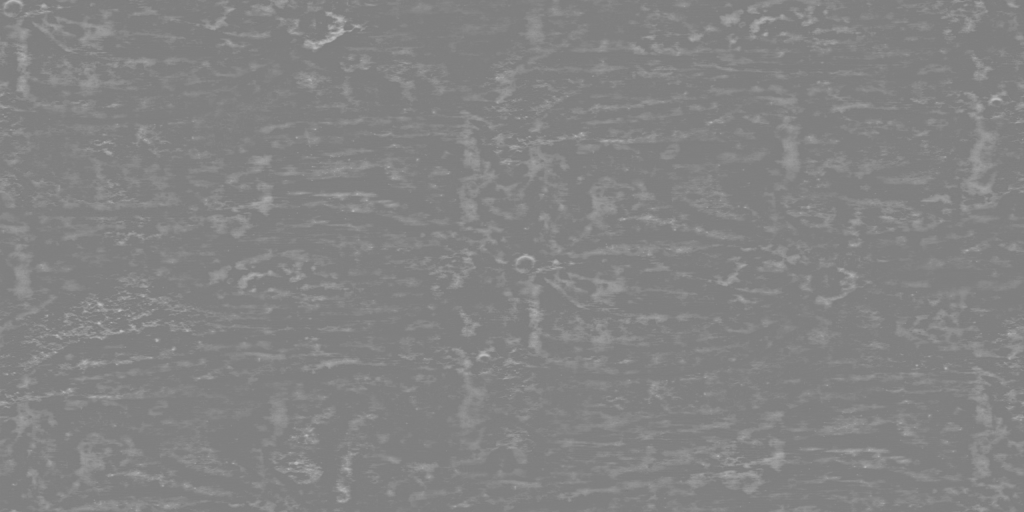
Texture map type: Roughness